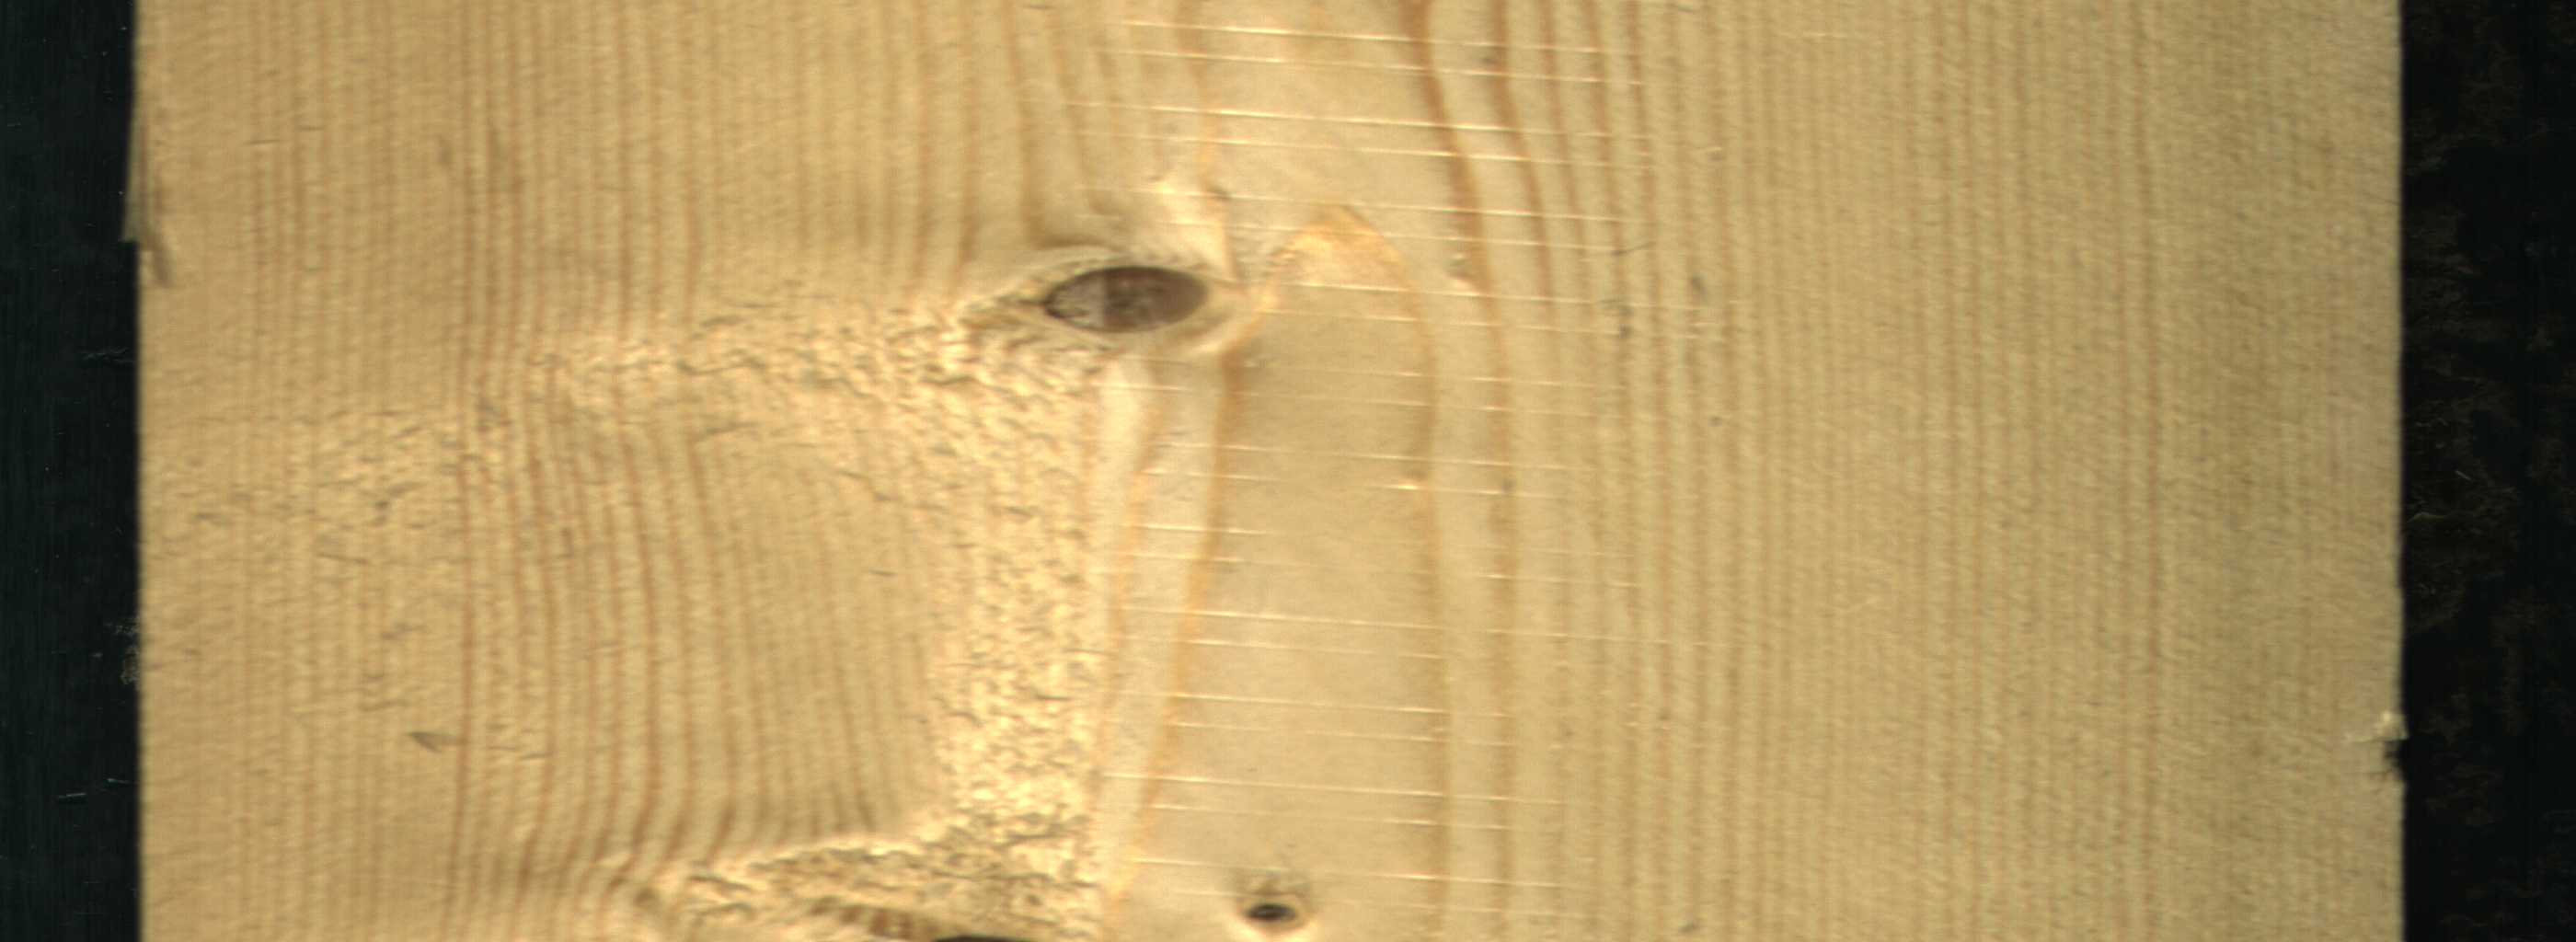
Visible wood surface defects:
Dead_Knot
Live_Knot